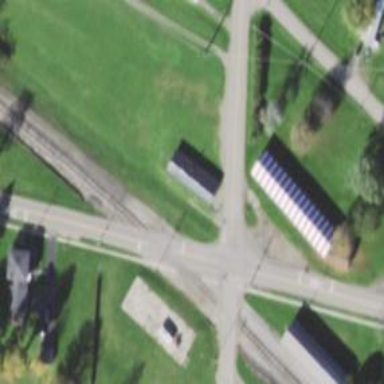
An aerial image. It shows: Railway level crossing.